Brain MRI, t2w sequence, axial 2D slice.
Patient: age 45, sex F, weight 90 kg, height 1.9 m
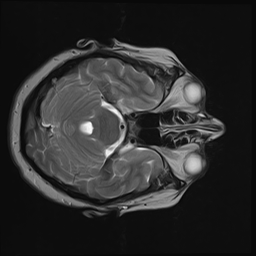